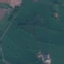
Label: Pasture